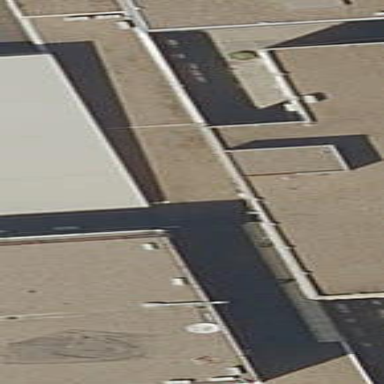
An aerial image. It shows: University building with flat concrete roof.